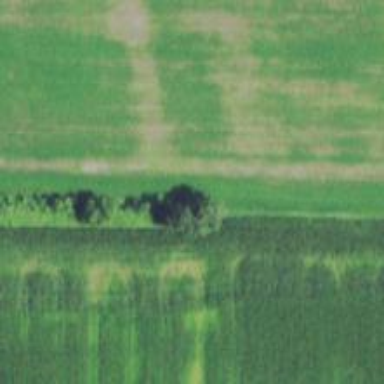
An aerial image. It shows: Row of trees in natural setting.